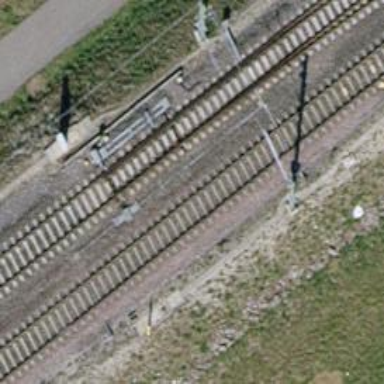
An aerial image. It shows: Solitary milestone along the railway.